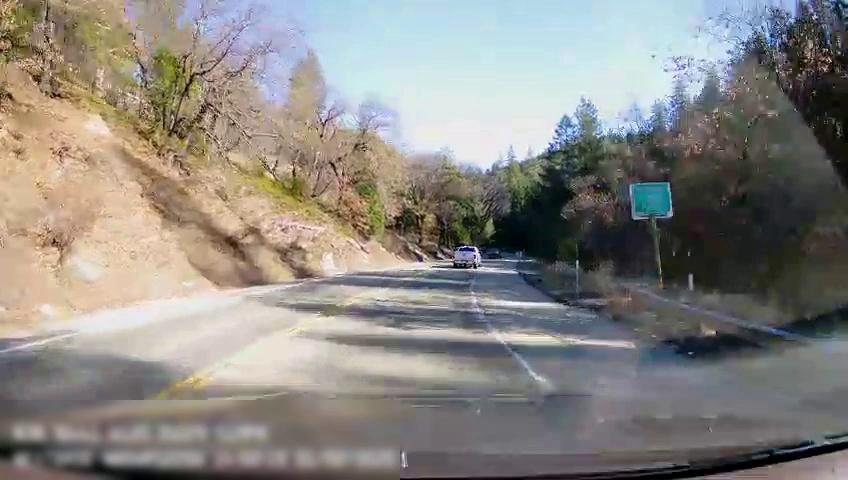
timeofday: Day
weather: Sunny
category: Drivable Space
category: Drivable Space
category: Vehicles | Truck
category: Vehicles | Car
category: Lanes | Opposite Lane
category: Lanes | Current Lane
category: Lanes | Opposite Lane
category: Lanes | Current Lane
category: Traffic | Signs